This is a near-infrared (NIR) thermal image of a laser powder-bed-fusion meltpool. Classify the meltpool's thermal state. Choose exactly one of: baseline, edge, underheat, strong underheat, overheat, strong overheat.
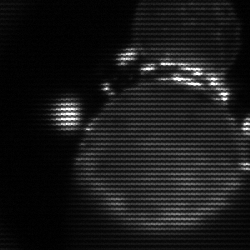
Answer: edge